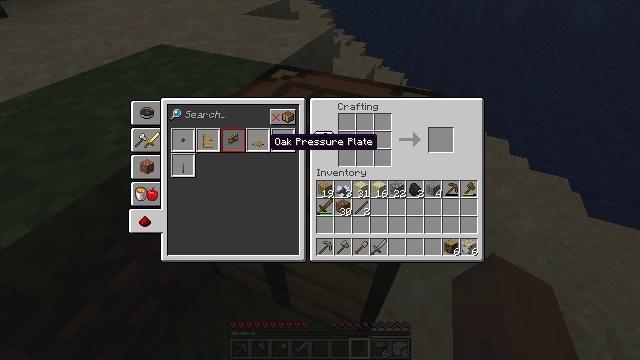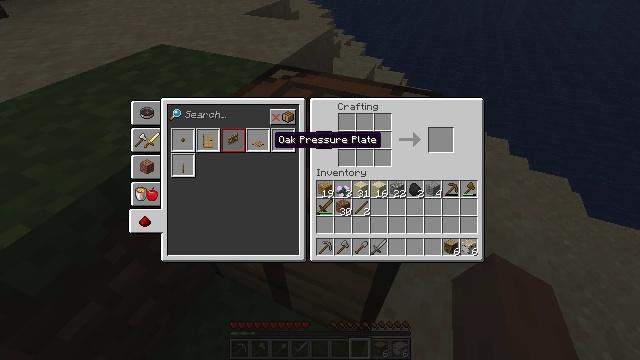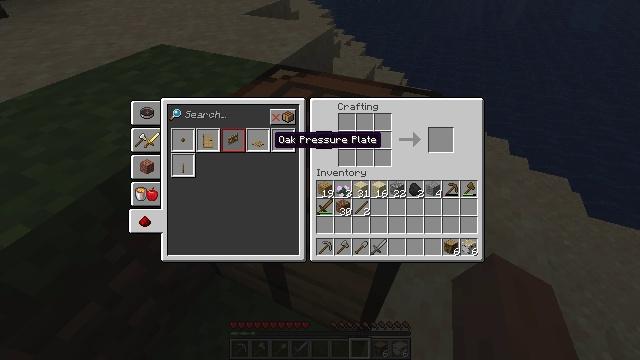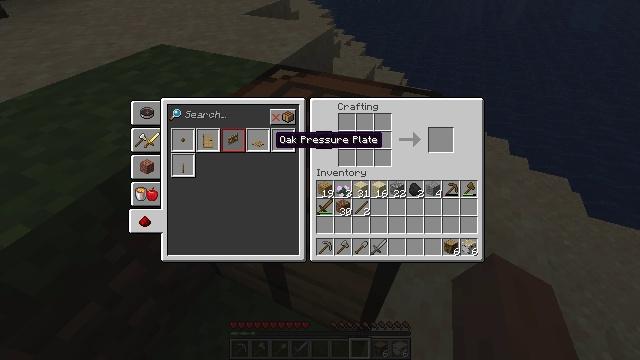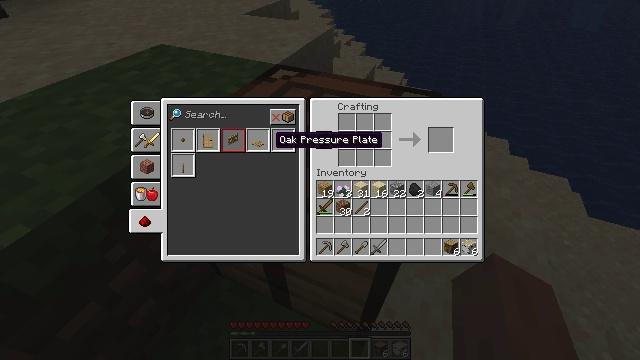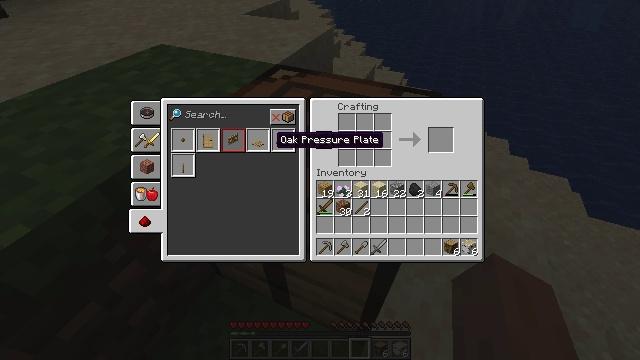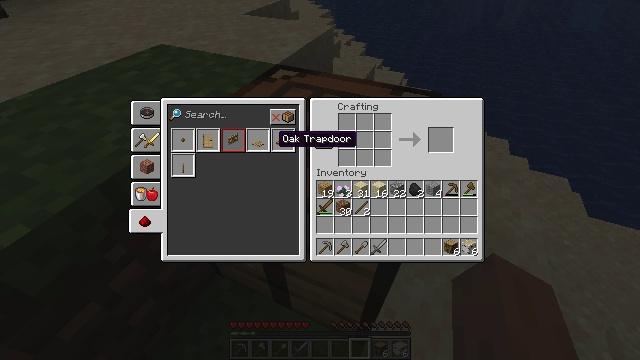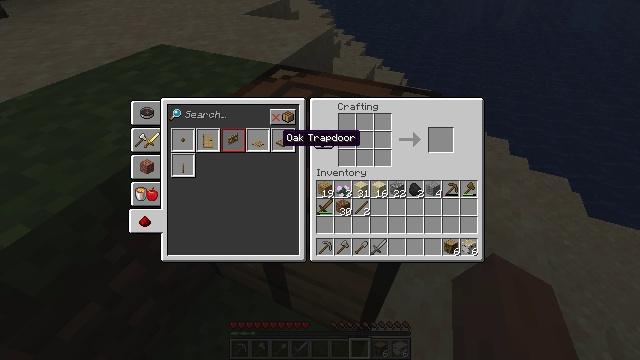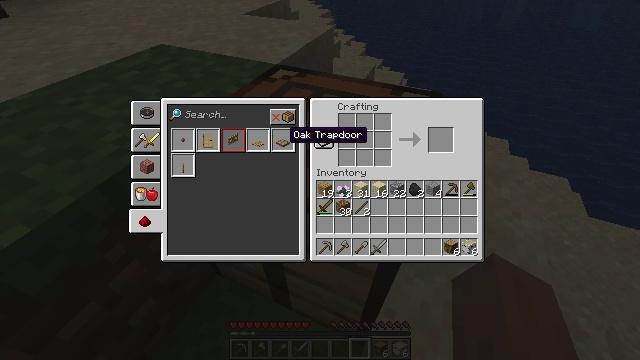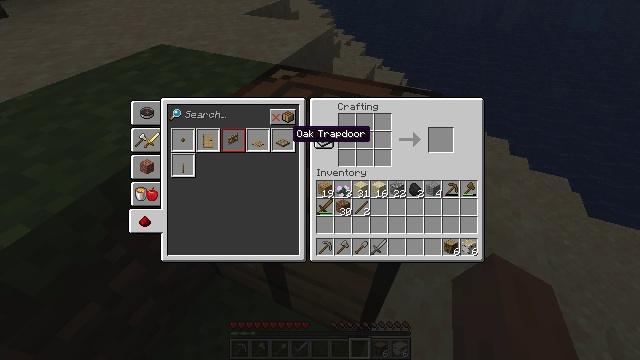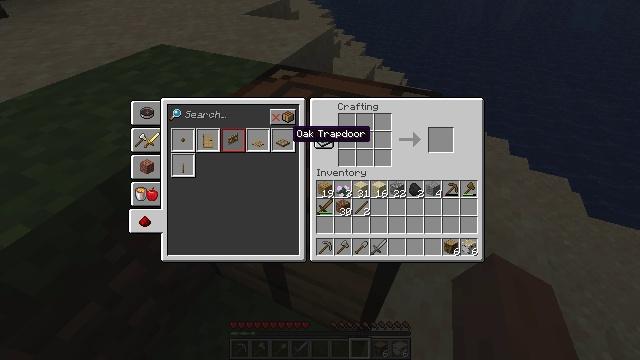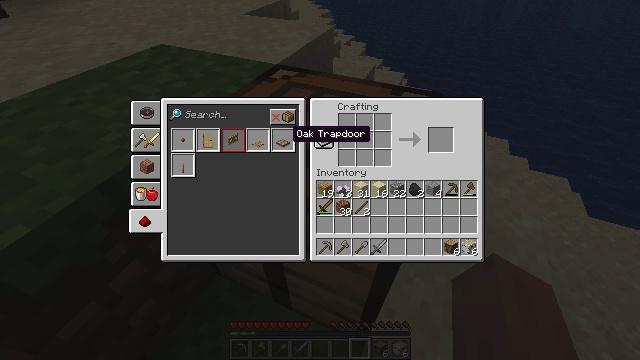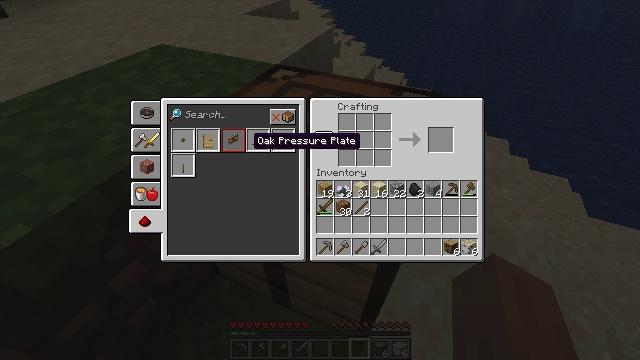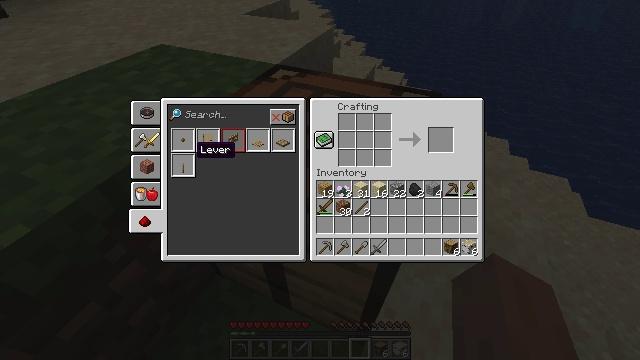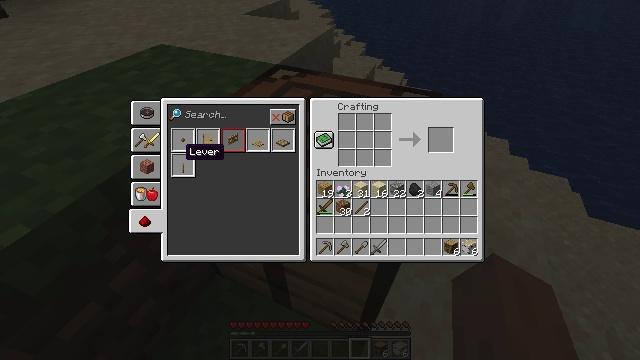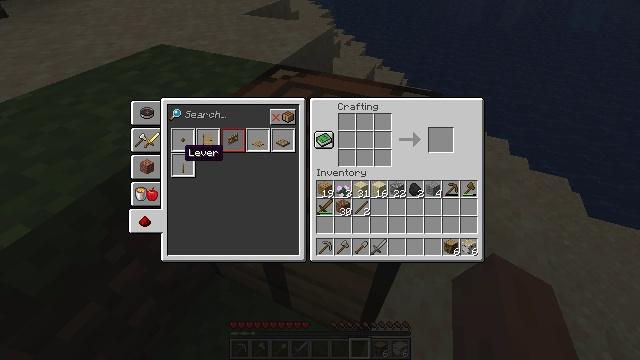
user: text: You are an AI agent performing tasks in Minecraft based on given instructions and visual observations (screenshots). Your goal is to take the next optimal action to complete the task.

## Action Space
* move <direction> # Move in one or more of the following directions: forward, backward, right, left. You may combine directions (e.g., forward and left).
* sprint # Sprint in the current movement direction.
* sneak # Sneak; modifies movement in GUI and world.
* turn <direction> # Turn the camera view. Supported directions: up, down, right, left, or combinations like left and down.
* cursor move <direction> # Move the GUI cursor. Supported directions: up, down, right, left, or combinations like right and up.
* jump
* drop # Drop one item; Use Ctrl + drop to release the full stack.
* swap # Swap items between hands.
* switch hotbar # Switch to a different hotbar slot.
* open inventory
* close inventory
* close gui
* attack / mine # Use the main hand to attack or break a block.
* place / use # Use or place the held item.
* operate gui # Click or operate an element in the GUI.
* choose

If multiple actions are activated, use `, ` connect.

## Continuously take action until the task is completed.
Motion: motion action
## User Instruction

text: Process birch logs into birch wood.
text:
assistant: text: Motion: no_op
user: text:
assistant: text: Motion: no_op
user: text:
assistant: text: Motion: no_op
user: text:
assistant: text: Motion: no_op
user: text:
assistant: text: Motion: no_op
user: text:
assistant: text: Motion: no_op
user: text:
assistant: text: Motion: no_op
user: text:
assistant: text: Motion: cursor move right
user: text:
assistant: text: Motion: no_op
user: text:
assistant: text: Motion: no_op
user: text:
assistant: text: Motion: no_op
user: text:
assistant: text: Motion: cursor move left
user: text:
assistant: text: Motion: cursor move left and down
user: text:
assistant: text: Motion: cursor move left
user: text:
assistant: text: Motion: no_op
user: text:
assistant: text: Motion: no_op
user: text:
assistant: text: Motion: cursor move down
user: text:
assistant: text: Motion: cursor move down
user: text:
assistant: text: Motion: no_op
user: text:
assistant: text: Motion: no_op
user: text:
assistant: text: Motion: no_op
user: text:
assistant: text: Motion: cursor move left
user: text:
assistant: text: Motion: cursor move left
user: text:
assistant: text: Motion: no_op
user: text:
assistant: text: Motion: operate gui
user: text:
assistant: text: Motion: operate gui
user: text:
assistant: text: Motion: no_op
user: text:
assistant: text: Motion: cursor move up
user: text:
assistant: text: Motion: no_op
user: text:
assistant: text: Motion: no_op